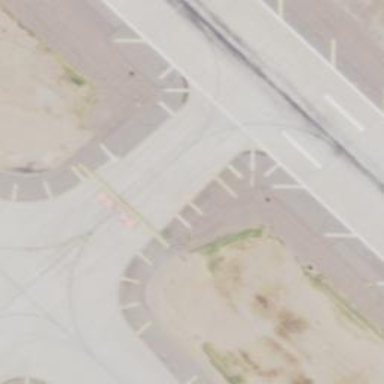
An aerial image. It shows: View of taxiway at the airport.